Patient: sex F, age 29
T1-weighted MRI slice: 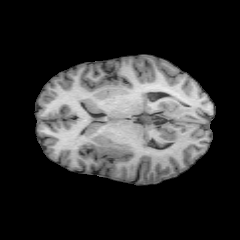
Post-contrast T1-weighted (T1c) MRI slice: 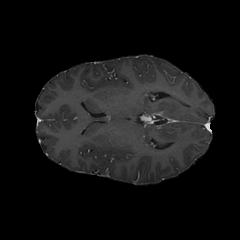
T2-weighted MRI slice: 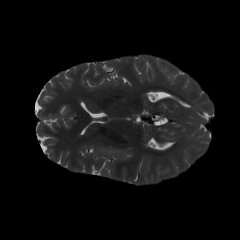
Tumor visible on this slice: yes
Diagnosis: Astrocytoma, IDH-mutant
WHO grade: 2